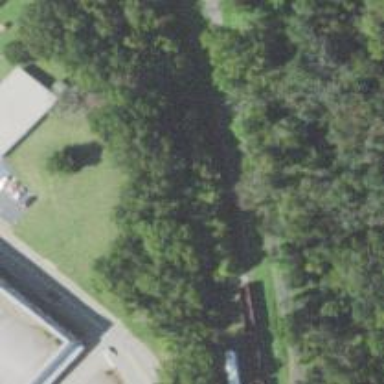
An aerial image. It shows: Railway siding with rails.